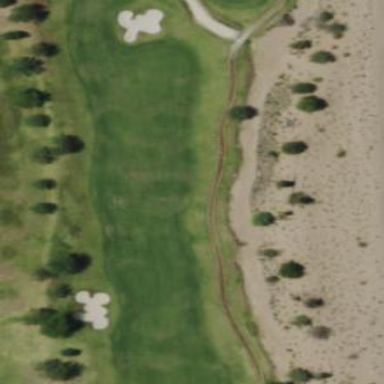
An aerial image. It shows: Golf tee on grassy land.